Field crop: maize
Growth stage: 2
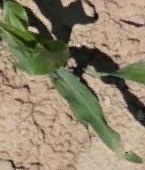
Species: maize